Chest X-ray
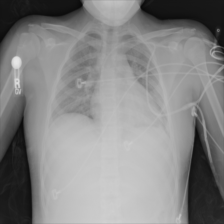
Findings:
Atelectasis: negative
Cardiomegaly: negative
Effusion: negative
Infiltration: negative
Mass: negative
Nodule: negative
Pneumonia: negative
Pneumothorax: negative
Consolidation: negative
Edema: negative
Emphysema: negative
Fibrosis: negative
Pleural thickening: negative
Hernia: negative